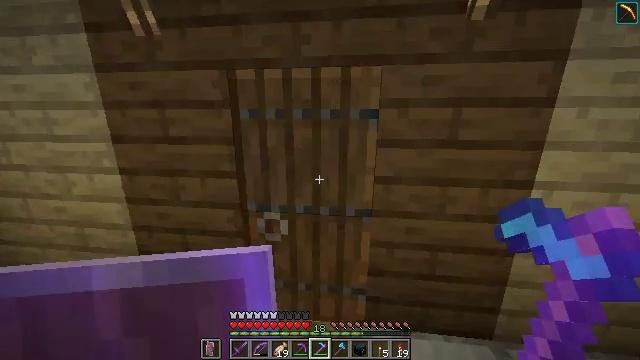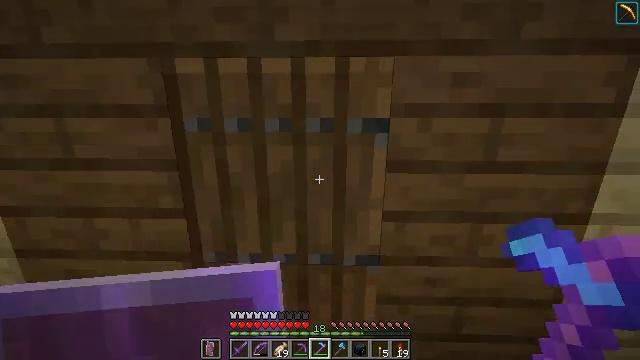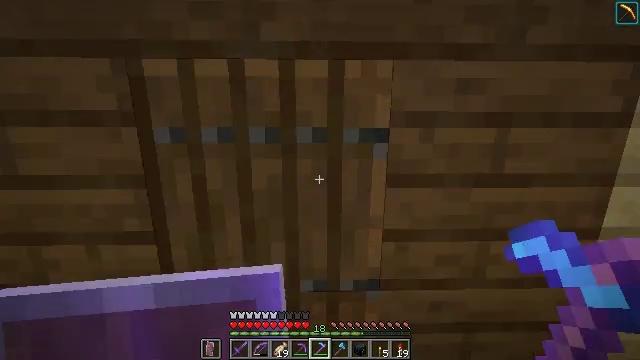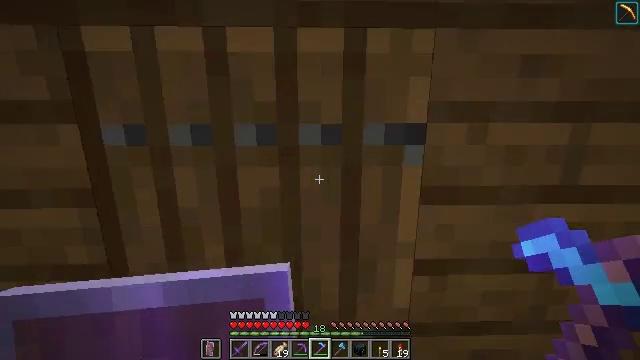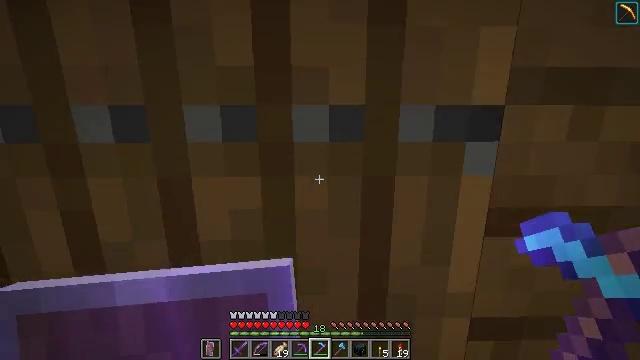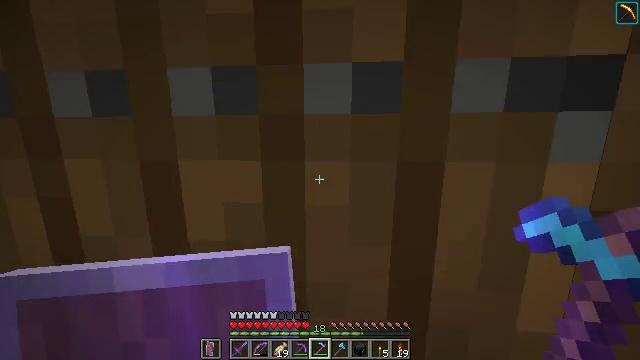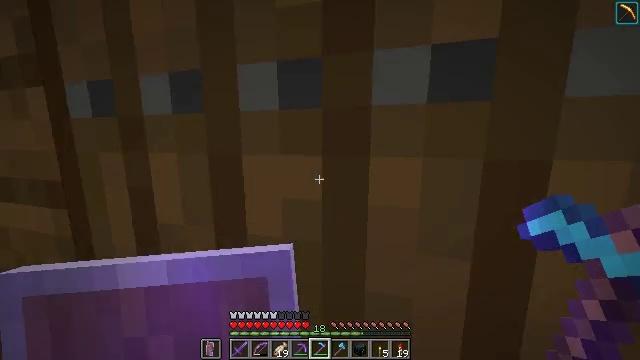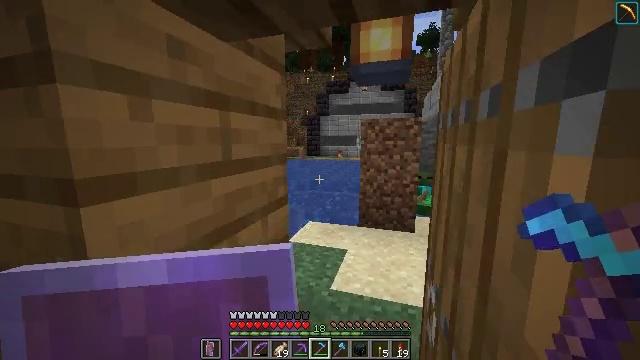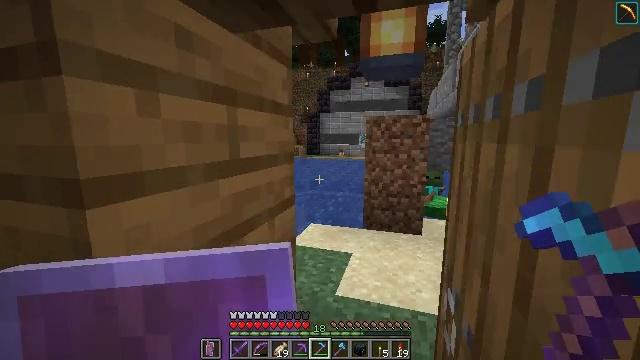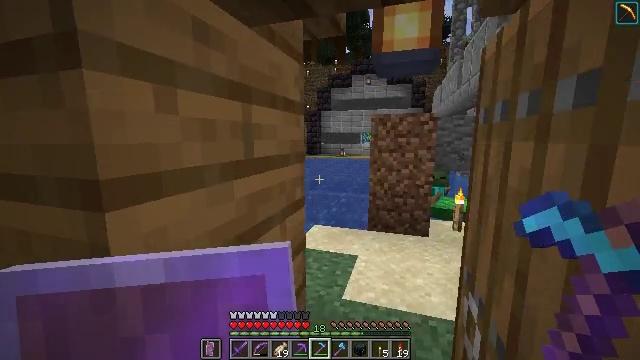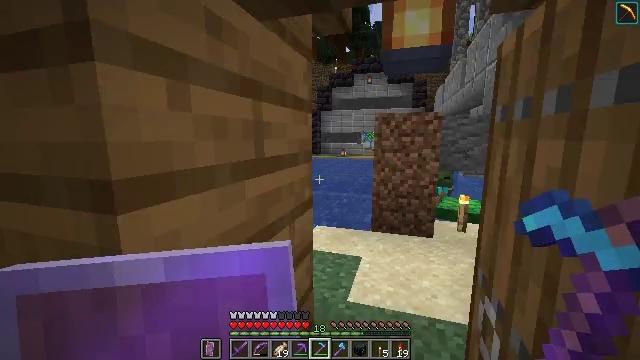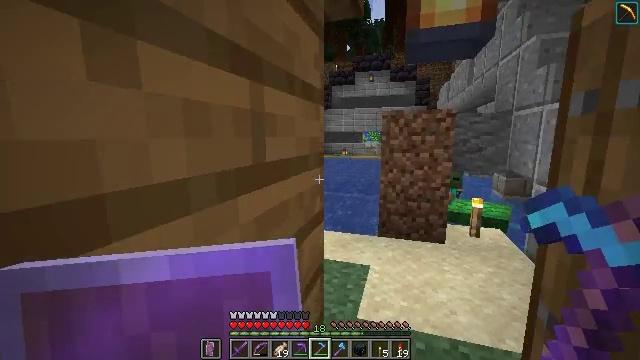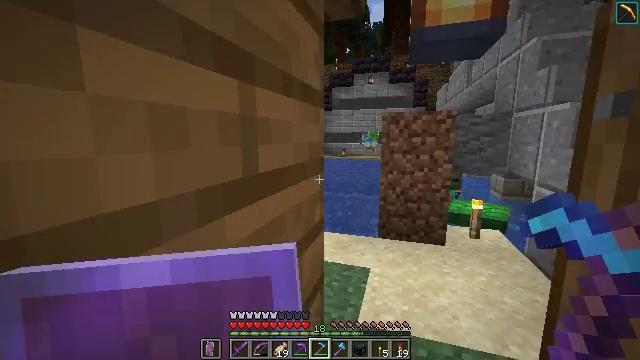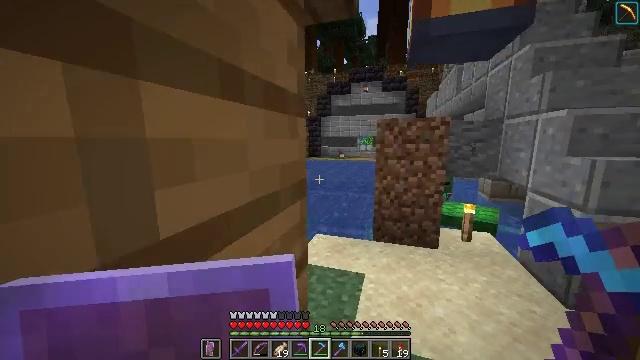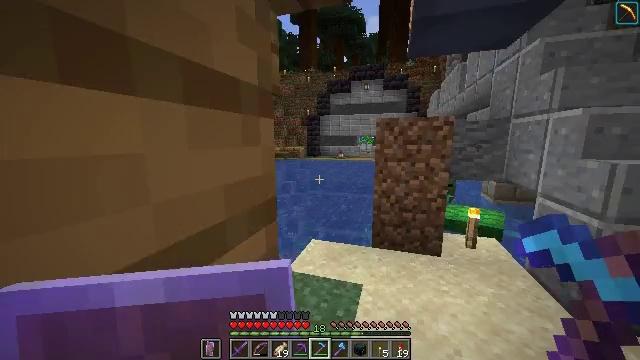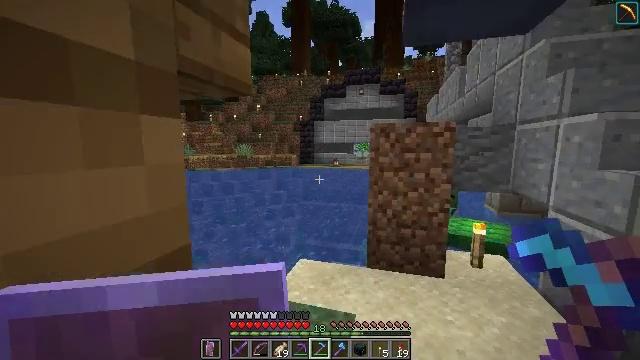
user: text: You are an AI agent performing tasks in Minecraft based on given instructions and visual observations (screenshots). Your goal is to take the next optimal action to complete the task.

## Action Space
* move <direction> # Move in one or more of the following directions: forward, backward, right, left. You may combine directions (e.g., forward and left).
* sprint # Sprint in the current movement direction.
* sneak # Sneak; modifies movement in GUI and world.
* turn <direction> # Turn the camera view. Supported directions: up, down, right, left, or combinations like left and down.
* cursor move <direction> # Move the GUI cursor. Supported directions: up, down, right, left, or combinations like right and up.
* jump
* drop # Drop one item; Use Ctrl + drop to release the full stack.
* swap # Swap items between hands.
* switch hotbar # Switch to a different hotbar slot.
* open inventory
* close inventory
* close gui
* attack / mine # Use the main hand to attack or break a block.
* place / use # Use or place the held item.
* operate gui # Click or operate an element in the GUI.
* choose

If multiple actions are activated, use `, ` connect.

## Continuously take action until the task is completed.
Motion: motion action
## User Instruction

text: Break the jungle leaves with your hand or shears.
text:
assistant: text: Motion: move forward, sprint, turn right and up
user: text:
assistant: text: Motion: move forward, sprint, turn right and up
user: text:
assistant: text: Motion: move forward, sprint
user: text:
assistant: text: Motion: move forward, sprint
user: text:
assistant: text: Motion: move forward, sprint, turn left
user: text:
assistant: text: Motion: move forward, sprint, turn left
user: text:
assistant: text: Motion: move forward, sprint, turn left
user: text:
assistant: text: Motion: move forward, sprint
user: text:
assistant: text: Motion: move forward, sprint
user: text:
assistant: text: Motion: move forward, sprint
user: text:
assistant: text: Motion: move forward, sprint
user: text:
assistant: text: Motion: move forward, sprint
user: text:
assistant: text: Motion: move forward, sprint
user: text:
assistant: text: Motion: move forward, sprint
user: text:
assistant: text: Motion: move forward, sprint, turn right and up
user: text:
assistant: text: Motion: move forward, sprint, turn right and up
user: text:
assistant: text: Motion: move forward, sprint, turn right and up
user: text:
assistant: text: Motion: move forward, sprint, turn right and up
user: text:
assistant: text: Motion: move forward, sprint, turn right and up
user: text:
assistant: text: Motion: move forward
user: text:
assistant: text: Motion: no_op
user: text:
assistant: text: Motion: no_op
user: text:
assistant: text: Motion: no_op
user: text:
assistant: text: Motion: no_op
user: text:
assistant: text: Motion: no_op
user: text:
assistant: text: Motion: no_op
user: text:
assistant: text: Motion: no_op
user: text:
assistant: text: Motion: no_op
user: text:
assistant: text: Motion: turn left and down
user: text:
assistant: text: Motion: turn left and down